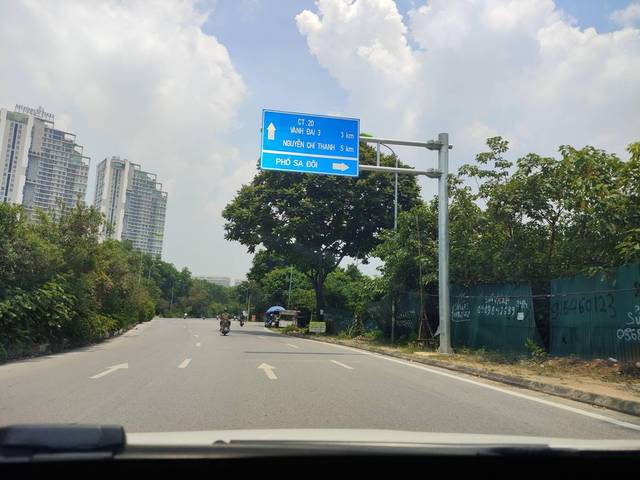
Region: Vietnam
Coordinates: 21.005, 105.766